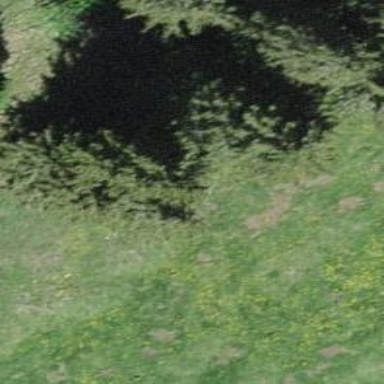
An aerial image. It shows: Needle-leaved tree in nature.